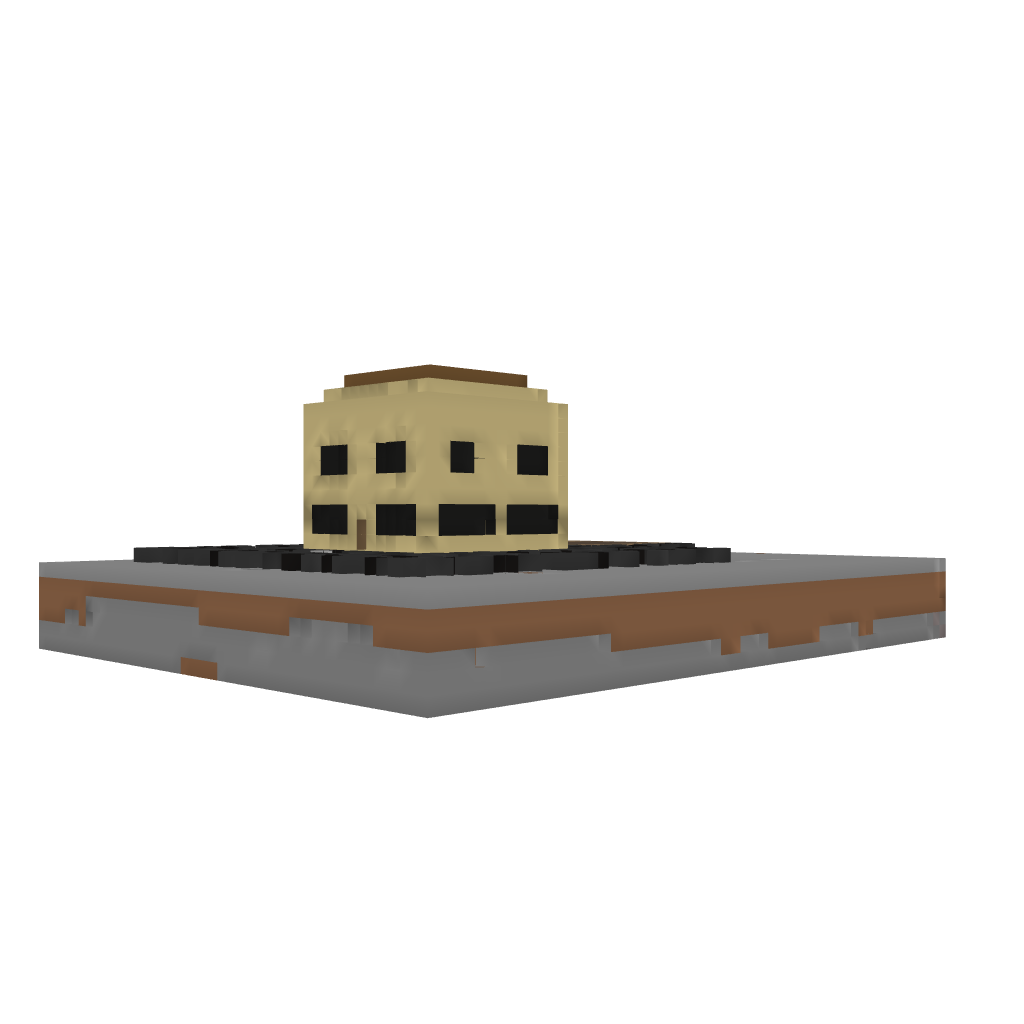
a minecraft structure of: Small House